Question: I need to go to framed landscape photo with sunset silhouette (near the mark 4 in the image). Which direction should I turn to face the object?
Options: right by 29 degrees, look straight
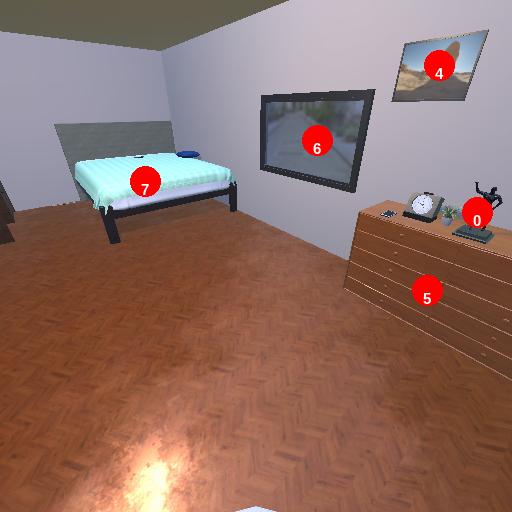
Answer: right by 29 degrees